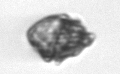
Label: Kryptoperidinium_triquetrum